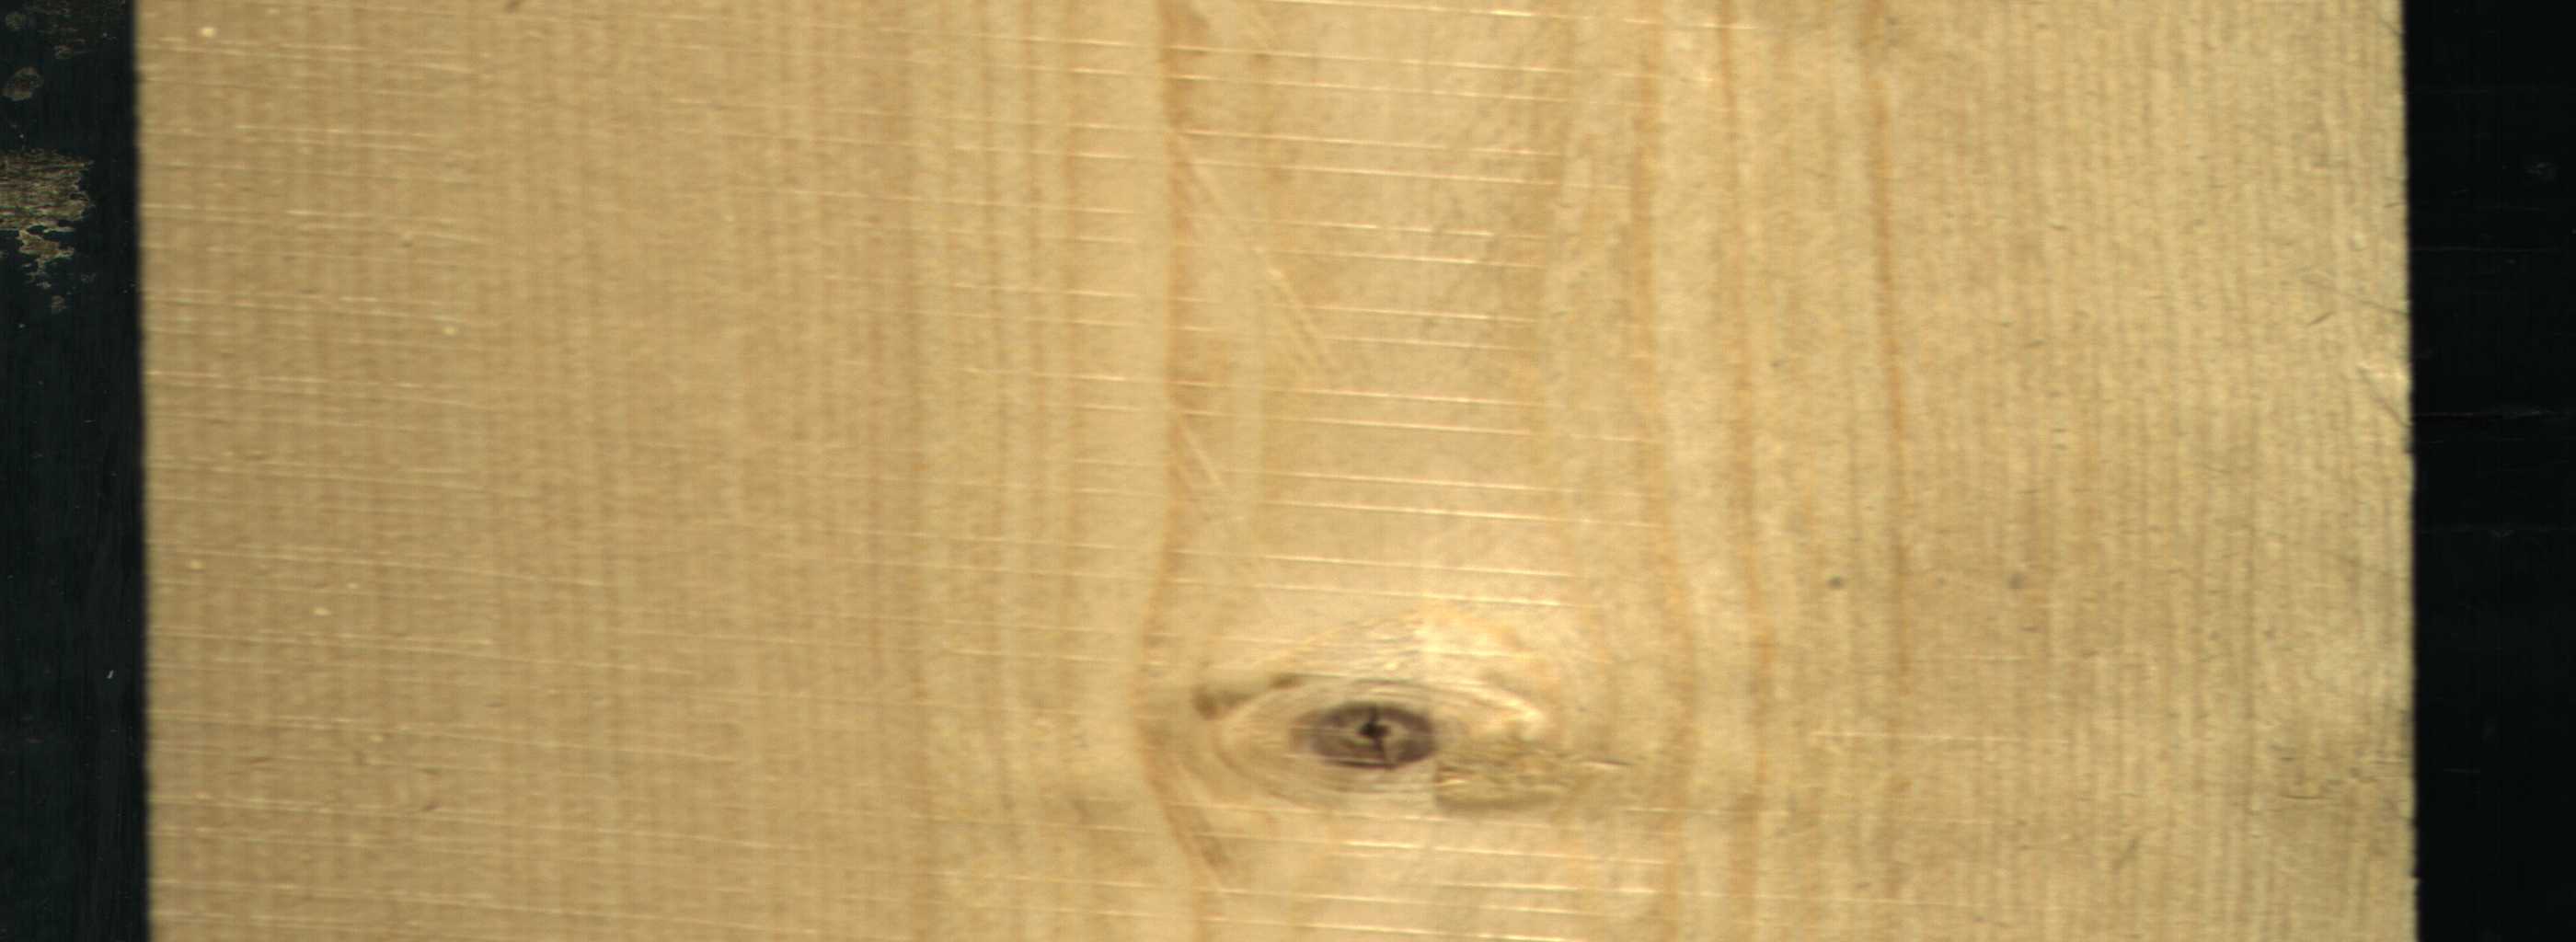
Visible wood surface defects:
Live_Knot